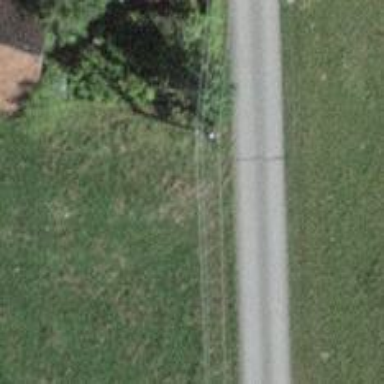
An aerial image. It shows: Utility pole in the area.